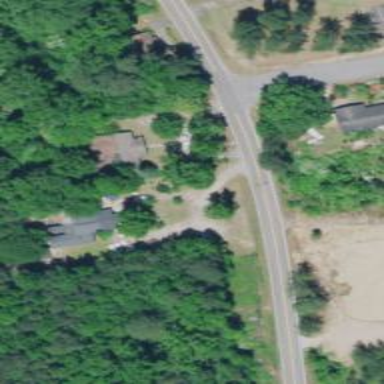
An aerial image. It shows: Residential road.